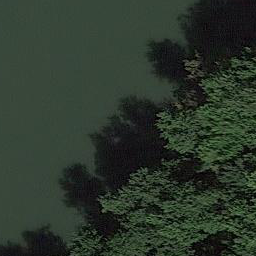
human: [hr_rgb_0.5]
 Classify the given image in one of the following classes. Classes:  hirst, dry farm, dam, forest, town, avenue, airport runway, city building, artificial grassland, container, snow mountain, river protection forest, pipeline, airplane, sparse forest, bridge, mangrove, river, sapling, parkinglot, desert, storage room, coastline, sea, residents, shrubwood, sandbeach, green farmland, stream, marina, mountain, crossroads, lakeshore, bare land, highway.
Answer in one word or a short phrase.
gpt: river protection forest